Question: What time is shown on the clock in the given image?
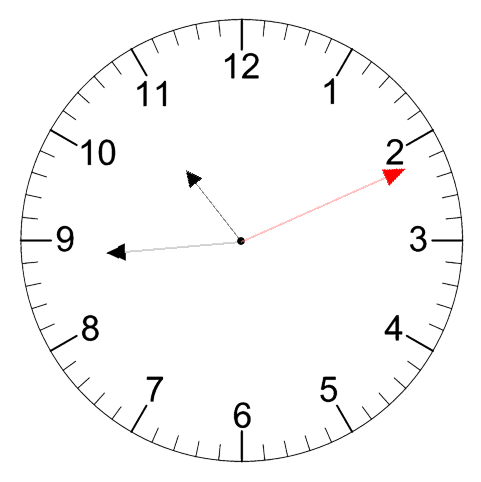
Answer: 10:44:11